Question: I have some strange behaviour with MigLayout. I have an SSCCE that reflects my problem. Basically, there is a gap between the top two panels (the gap belongs to the left cell). Everything else is just as I want it. The gap only occurs when the 'JFrame' is large resized and large enough.

The left panel (named 'Measurement') should have a fixed width, while the middle panel (named 'Config') is 'pushx, growx' and should therefore fill in all the space left by the other two components on that row. But the left panel cell seems to steal the remaining space.
I am using MigLayout 4.0.
'''
import java.awt.Color;
import java.awt.Font;
import java.awt.event.ActionEvent;
import java.awt.event.ActionListener;
import javax.swing.BorderFactory;
import javax.swing.JButton;
import javax.swing.JFrame;
import javax.swing.JLabel;
import javax.swing.JPanel;
import javax.swing.border.TitledBorder;
import net.miginfocom.swing.MigLayout;
public class Main {
private static JButton minimizeButton;
private static JPanel configPanel, plotPanel, measPanel;
public static void main(final String[] args) {
final JFrame frame = new JFrame("test");
frame.setLayout(new MigLayout("insets 10, hidemode 3, debug", "", ""));
frame.add(getMeasPanel(), "w 500!");
frame.add(getConfigPanel(), "left, grow, pushx");
frame.add(getMinimizeButton(), "right, top, wrap");
frame.add(getPlotPanel(), "spanx 3, grow, push, wrap");
frame.pack();
frame.setDefaultCloseOperation(JFrame.EXIT_ON_CLOSE);
frame.setVisible(true);
}
private static JPanel getConfigPanel() {
if (configPanel == null) {
configPanel = new JPanel(new MigLayout("insets 10"));
configPanel.add(new JLabel("test123"), "spanx 2, wrap");
configPanel.add(new JLabel("test123"), "h 40!");
configPanel.add(new JLabel("test123"), "right, wrap");
configPanel.setBorder(BorderFactory.createTitledBorder(null,
"Plot", TitledBorder.LEFT, TitledBorder.TOP, new Font(
"null", Font.BOLD, 12), Color.BLUE));
}
return configPanel;
}
private static JButton getMinimizeButton() {
if (minimizeButton == null) {
minimizeButton = new JButton("_");
minimizeButton.setFocusPainted(false);
minimizeButton.addActionListener(new ActionListener() {
@Override
public void actionPerformed(ActionEvent arg0) {
toggleConfigMinimize();
}
});
}
return minimizeButton;
}
private static JPanel getPlotPanel() {
if (plotPanel == null) {
plotPanel = new JPanel();
plotPanel.setBorder(BorderFactory.createTitledBorder(null,
"Plot Config", TitledBorder.LEFT, TitledBorder.TOP,
new Font("null", Font.BOLD, 12), Color.BLUE));
}
return plotPanel;
}
private static JPanel getMeasPanel() {
if (measPanel == null) {
measPanel = new JPanel(new MigLayout("insets 10"));
measPanel.add(new JLabel("test123"), "spanx 2, wrap");
measPanel.add(new JLabel("test123"), "h 40!");
measPanel.add(new JLabel("test123"), "right, wrap");
measPanel.add(new JLabel("test123"), "spanx 2, wrap");
measPanel.add(new JLabel("test123"), "spanx 2, wrap");
measPanel.setBorder(BorderFactory.createTitledBorder(null,
"Measurement", TitledBorder.LEFT, TitledBorder.TOP,
new Font("null", Font.BOLD, 12), Color.BLUE));
}
return measPanel;
}
private static boolean showConfig = true;
protected static void toggleConfigMinimize() {
showConfig = !showConfig;
getMeasPanel().setVisible(showConfig);
getConfigPanel().setVisible(showConfig);
}
}
'''
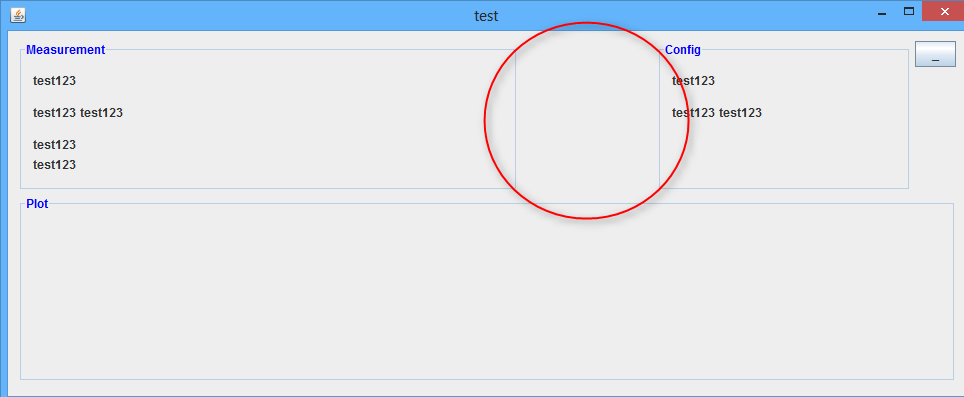
Answer: A solution is to define the growing behaviour of the config-column in the column constraints:
'''
frame.setLayout(new MigLayout("insets 10, hidemode 3, debug",
"[][fill, grow][]", ""));
frame.add(getMeasPanel(), "w 500!");
frame.add(getConfigPanel(), "left, grow");
frame.add(getMinimizeButton(), "right, top, wrap");
frame.add(getPlotPanel(), "spanx 3, grow, wrap, push");
'''
There are some quirks (read: behaviour I personally don't fully understand :-) with push cell contraints, so I tend to evade them where possible. Also, my preference would be to define a 'wrap 3' in the layout constraints.
:
Just remembered one of the quirks: the push (actually the implied pushx) in the spanning plot row is the real culprit - its excess space goes into its first column. Thinking about it, that behaviour is not sooo not unreasonable, after all cell contstraints are about ... cells, they don't much care about other cells.
So another solution is to make the plot pushy in y only (the x push being already handled by the config cell in the second column above it)
'''
frame.setLayout(new MigLayout("insets 10, hidemode 3, debug",
// cell constraints are empty in original
"",
""));
// meas should have a fixed size
frame.add(getMeasPanel(), "w 500!");
// the config should get all excess space when growing
frame.add(getConfigPanel(), "left, grow, pushx");
frame.add(getMinimizeButton(), "right, top, wrap");
// remove implicit the pushx
frame.add(getPlotPanel(), "spanx 3, grow, wrap, pushy");
'''
My preference would be the first: do as much config as high up in a hierarchy (of constraints) as possible, makes the ui code much more maintainable than having them scattered over the cells.